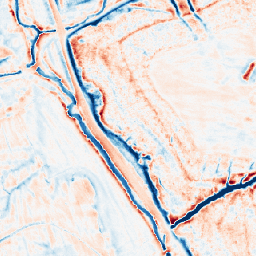
Category: edge_preserving
Decomposition family: guided
Decomposition parameters: radius: 4
eps: 0.1
Upsampling method: nearest
Upsampling parameters: scale: 4
Upsampling scale: 4